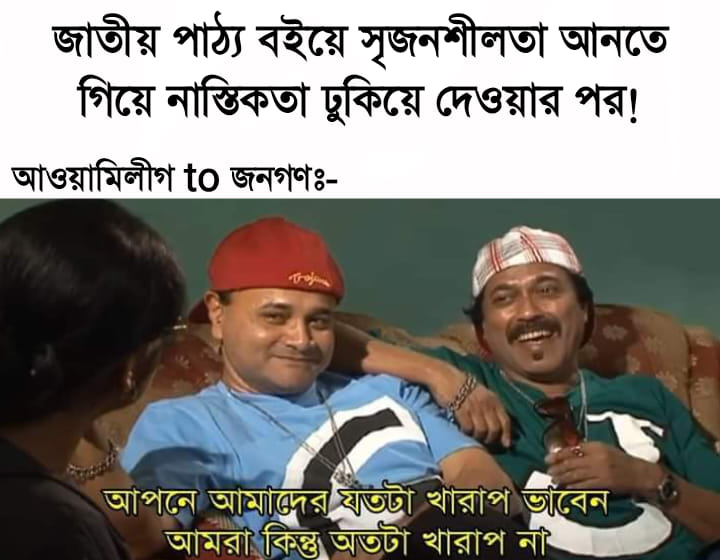
Text: জাতীয় পাঠ্য বইয়ে সৃজনশীলতা আনতে গিয়ে নাস্তিকতা ঢুকিয়ে দেওয়ার পর! আওয়ামিলীগ জনগণ :- আপনে আমাদের যতটা খারাপ ভাবেন আমরা কিন্তু অতটা খারাপ না
Label: Hate
Hate category: Political
Targeted group: Organization